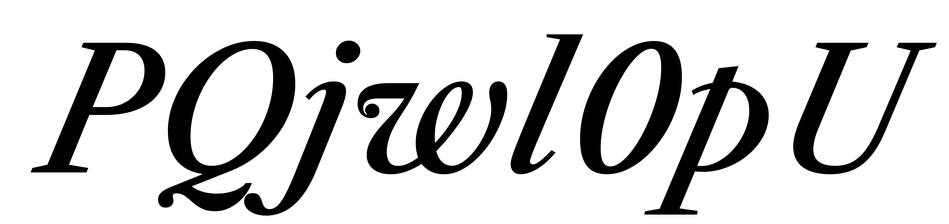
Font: LibreCaslonText-Italic_Medium_Italic